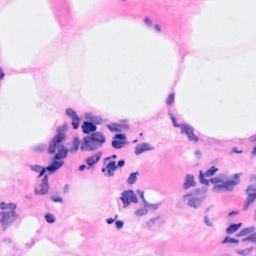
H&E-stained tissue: Breast